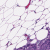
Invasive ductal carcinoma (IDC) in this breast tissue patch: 0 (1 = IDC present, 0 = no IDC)